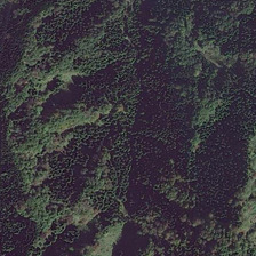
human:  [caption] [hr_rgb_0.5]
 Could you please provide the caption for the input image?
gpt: many green trees are in a forest at.

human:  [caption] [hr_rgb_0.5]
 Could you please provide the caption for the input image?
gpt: The forest here is not only dense but also wave.

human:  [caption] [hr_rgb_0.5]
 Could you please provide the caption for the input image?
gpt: There are many green trees in the forest.

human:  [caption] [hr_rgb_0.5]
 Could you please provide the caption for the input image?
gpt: The forest here is not only dense but also wavy.

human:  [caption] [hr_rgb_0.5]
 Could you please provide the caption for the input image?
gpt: Many green trees are in a forest.